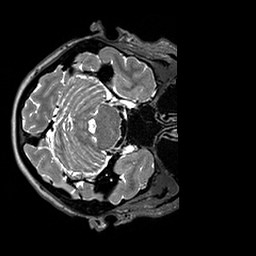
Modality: T2w
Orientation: axial
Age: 33
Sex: female
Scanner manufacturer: siemens
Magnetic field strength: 3 T
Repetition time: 3.2 s
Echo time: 0.408 s